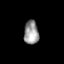
Tissue: skin
Cell type: Others
Senescence score: 0.7226
Nuclear area (px): 343
Mean DAPI intensity: 150.743